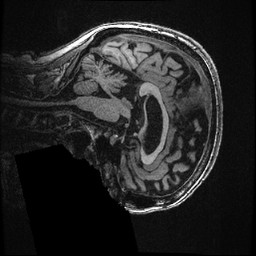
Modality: T1w
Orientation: sagittal
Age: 65
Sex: female
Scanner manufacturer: ge
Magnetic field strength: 3 T
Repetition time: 0.008096 s
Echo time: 0.003548 s